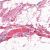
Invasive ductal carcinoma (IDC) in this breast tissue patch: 0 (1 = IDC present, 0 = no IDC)